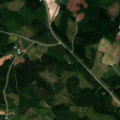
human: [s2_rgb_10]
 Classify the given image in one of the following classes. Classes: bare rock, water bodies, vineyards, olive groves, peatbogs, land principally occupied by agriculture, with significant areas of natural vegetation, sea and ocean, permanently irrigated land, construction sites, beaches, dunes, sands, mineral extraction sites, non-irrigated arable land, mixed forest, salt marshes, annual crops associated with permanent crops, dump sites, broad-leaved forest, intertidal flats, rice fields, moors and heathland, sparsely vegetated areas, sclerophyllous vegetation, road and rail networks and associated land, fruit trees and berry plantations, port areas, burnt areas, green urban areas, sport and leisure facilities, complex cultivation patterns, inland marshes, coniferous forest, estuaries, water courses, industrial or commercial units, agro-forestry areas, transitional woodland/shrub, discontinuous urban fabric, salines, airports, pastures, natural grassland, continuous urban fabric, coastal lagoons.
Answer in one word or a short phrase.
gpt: land principally occupied by agriculture, with significant areas of natural vegetation, coniferous forest, mixed forest, transitional woodland/shrub